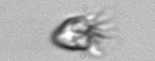
Label: Ciliophora